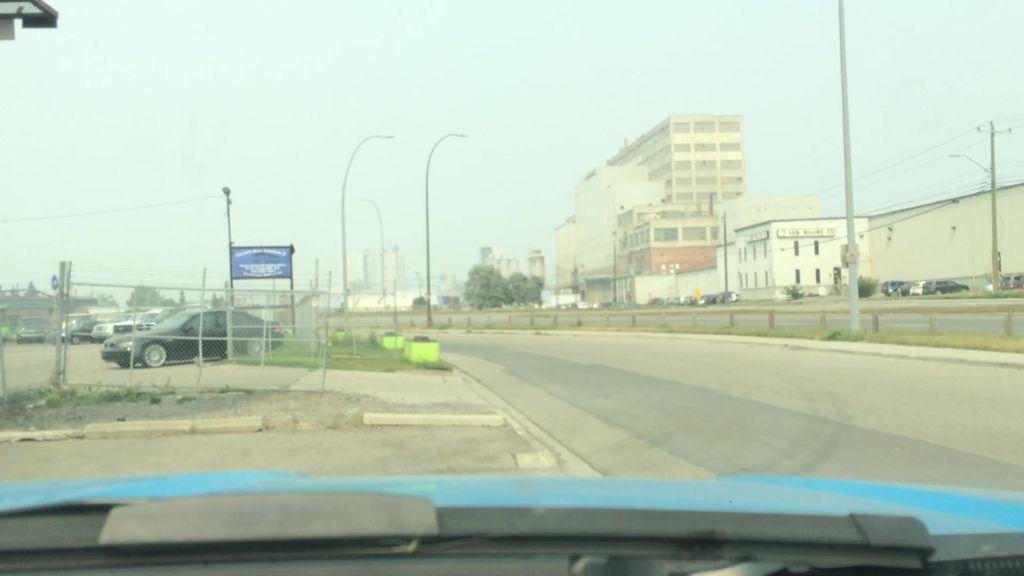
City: calgary